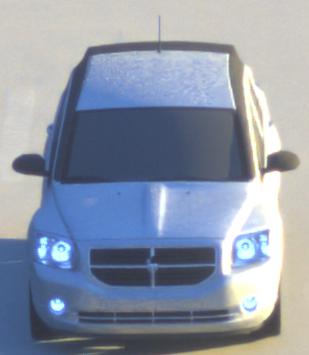
Make: Dodge
Model: Caliber 1.8
Detailed model: Caliber
Model produced from: 2006/06
Model produced until: 2009/03
Doors: 5
Color: white
Road condition: dry road
Daytime: sunrise or sunset
Contrast: medium contrast